Question: I have developed a django app in django 1.7 version with python 2.7 and want to deploy it in <URL> with free version, but python anywhere does not support it-

But it only supports django 1.3 with python 2.7. So what changes i have to make to run my code in it with django 1.3.
Else if anybody is having any other option for django(1.7) app deployment plz suggest me.
Also i have deployed my django app(1.7) with 3rd option selected(python 2.7, django 1.7) then the output is - <URL>
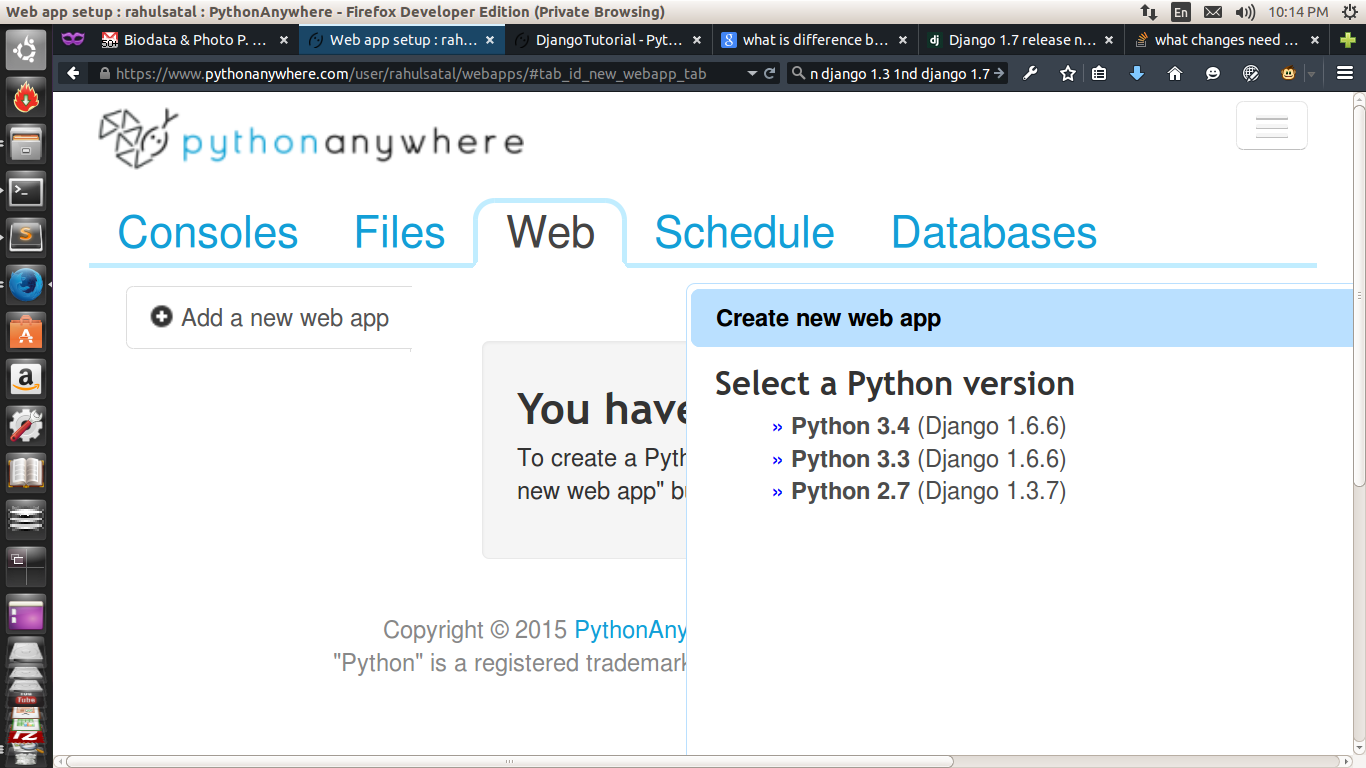
Answer: PythonAnywhere dev here- you can actually install the version of Django that you want using a <URL>!
The commands to run from bash are just
'''
mkvirtualenv Django17
pip install django==1.7
'''
And then making sure that you set your virtualenv path correctly in your webapps tab! (in this case your path would be '/home/your-user-name/.virtualenvs/Django17/')

ie. You would have to set the virtualenv path as shown in the picture above
ps: on an unrelated issue to 1.7 vs 1.3, the reason that you are seeing the Django welcome page of the hello world/congrats on your first webapp variety is because that is the sample webapp that we have made for you.
You would need to correctly set up the paths to point to your source-code for your actual website to be displayed.